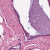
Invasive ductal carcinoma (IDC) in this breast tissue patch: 0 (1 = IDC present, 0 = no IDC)